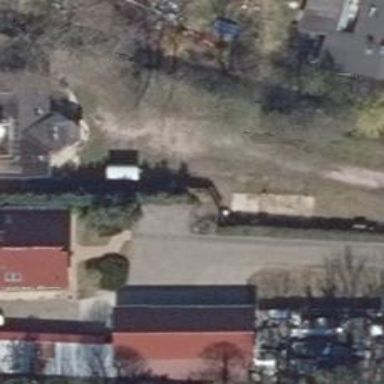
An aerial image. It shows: Driveway.